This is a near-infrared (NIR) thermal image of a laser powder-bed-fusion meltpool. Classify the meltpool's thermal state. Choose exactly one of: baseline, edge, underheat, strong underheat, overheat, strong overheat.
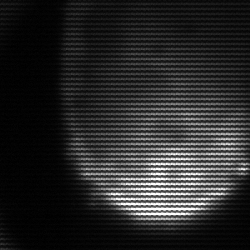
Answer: edge